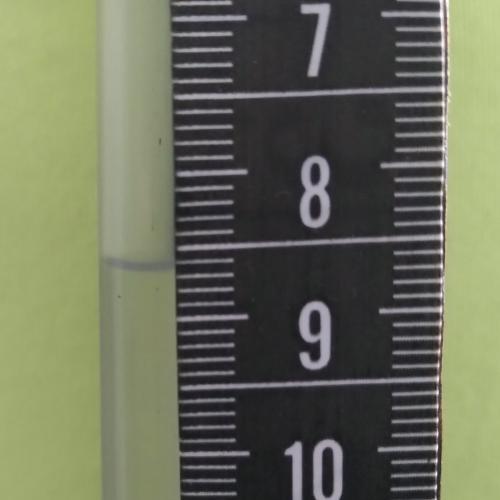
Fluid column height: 8.6 cm